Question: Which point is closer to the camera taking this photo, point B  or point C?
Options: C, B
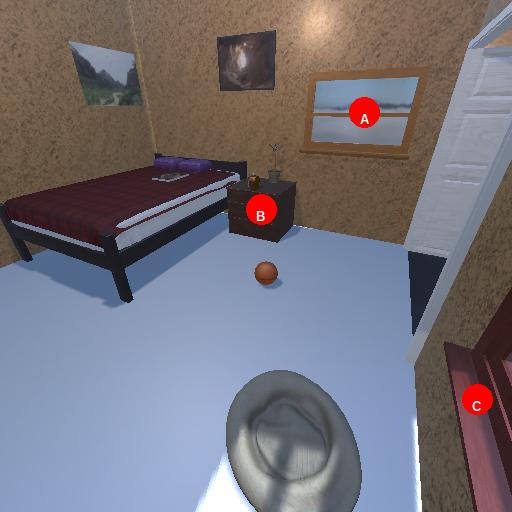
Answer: C